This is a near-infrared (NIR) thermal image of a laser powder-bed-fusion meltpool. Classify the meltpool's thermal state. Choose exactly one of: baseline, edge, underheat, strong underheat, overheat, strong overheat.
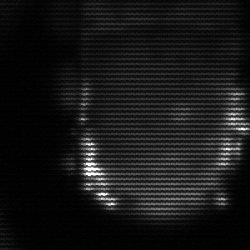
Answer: baseline